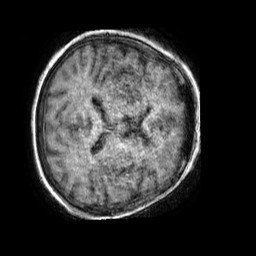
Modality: T1w
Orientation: axial
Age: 73
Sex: female
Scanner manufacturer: philips
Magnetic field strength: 1.5 T
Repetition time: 0.007764 s
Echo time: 0.003543 s